Question: I usually declare the rects & colours in static const format in my view controllers like this for example. (these are compile time)
'''
#import "something.h"
static const CGRect someRect = { w, x, y, z };
static const uint8_t someColor[] = { 255, 0 , 0}
@implementation
// other methods
@end
'''
This way when it comes to device specific scenarios. For example if I want to make the rect a bit higher for there is no way to determine this in compile time. (for iPhone 5 may be we can add pre processor macro in build settings for armv7s architecture -> img below), but for iTouch the architecture is armv7 & this would clash with iPhone4S as well, also if Apple were to release new devices with mixed size screens in same architecture in future, this approach is literally screwed.

My question is what would be a workaround / a fix or alternative to this. ? I'll also list down few things in mind but I'd like to know your opinion & best practices for doing something like this.
1 - do it the same way assuming its for the older 320x480 device and make the UI elements expand or grow ( autoresizingmask ) as it gets the correct screen size assigned in runtime.
2 - use +initialize() method, this would be runtime (contrast to compile time in original approach) but you will have access to all the sophisticated methods to find the screen size & device types.
or some other way(s) because all methods above are stupid.
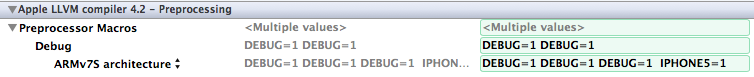
Answer: Don't try to detect the device at compile-time, that's impossible. You can't know in advance what kind of device your code will run on, since as you said, Apple could release future iOS devices running on armv7s with different hardware characteristics from the iPhone 5/iPod 5.
Instead, you need to detect the device type at runtime and then take appropriate actions. Since certain features such as the screen size won't be known until runtime, then obviously they can't be compile-time constants, so you'll need to restructure your code accordingly.
Ideally, you shouldn't be trying to detect specific *device types and then act based on that; instead, determine which you have/need, and act on that. For example, get the screen size at runtime instead of hard-coding several devices' different screen sizes. Detect if you have a camera, and then decide to take a photo based on that, etc. Detect if the device supports OpenGL ES v2.0, then change your rendering code based on that. And so on.
But if you really do need to detect the specific device model, <URL> has several answers showing you how.